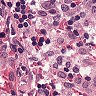
Metastatic tissue present: no